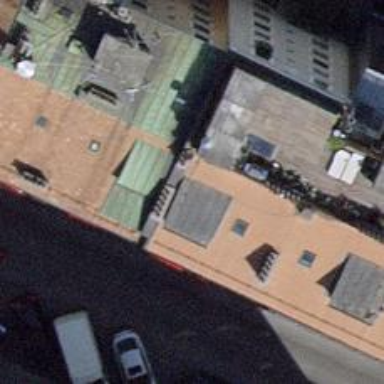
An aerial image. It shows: Restaurant.